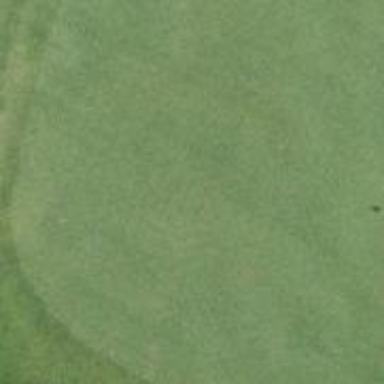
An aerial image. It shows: Picturesque green golfing area with grass land use.